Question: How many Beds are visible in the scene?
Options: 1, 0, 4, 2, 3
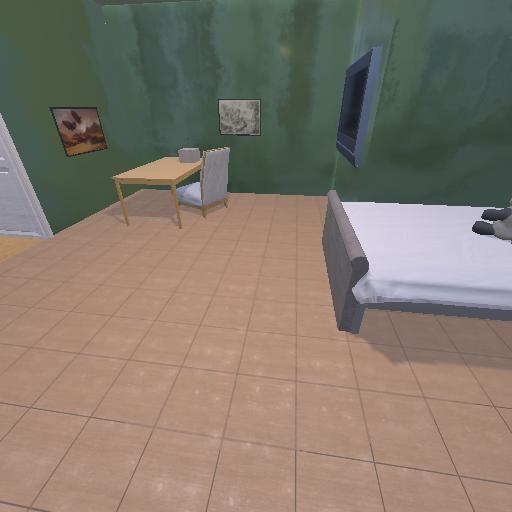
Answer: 1